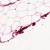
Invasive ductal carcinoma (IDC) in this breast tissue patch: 0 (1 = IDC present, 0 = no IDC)